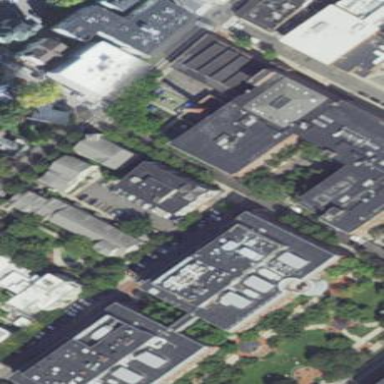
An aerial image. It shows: Office building with black roof.